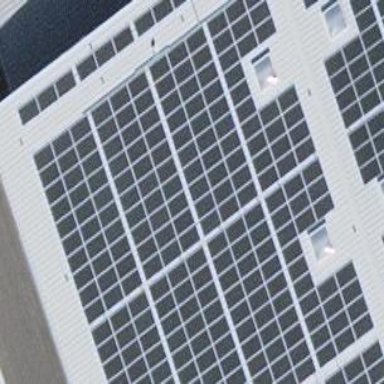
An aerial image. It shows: Solar power generator utilizing photovoltaic technology with solar photovoltaic panels.